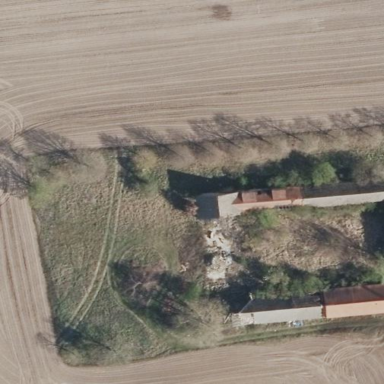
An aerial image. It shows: Farmyard area.